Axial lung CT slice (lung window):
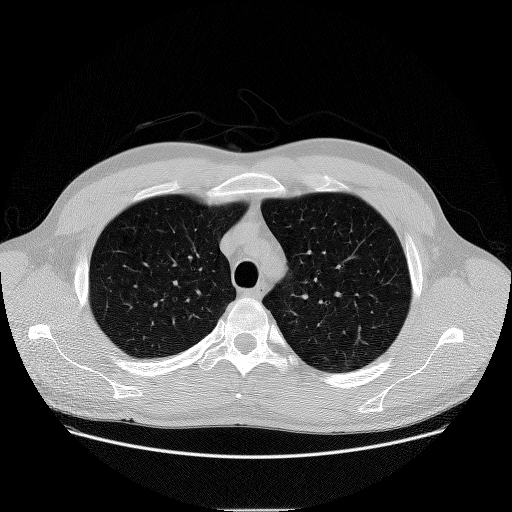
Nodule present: no